Interaction volume radius: 10 \u00c5
Interaction volume height: 25 \u00c5
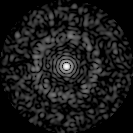
Disorder parameter: 0.855